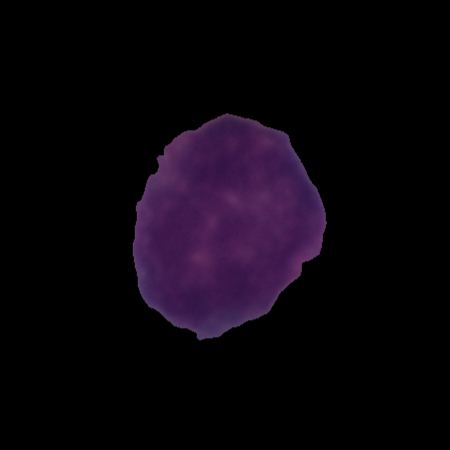
Label: cancer